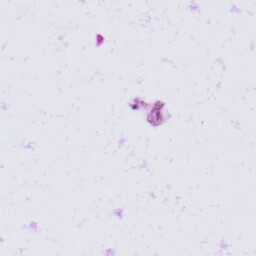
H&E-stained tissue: Skin